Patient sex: F
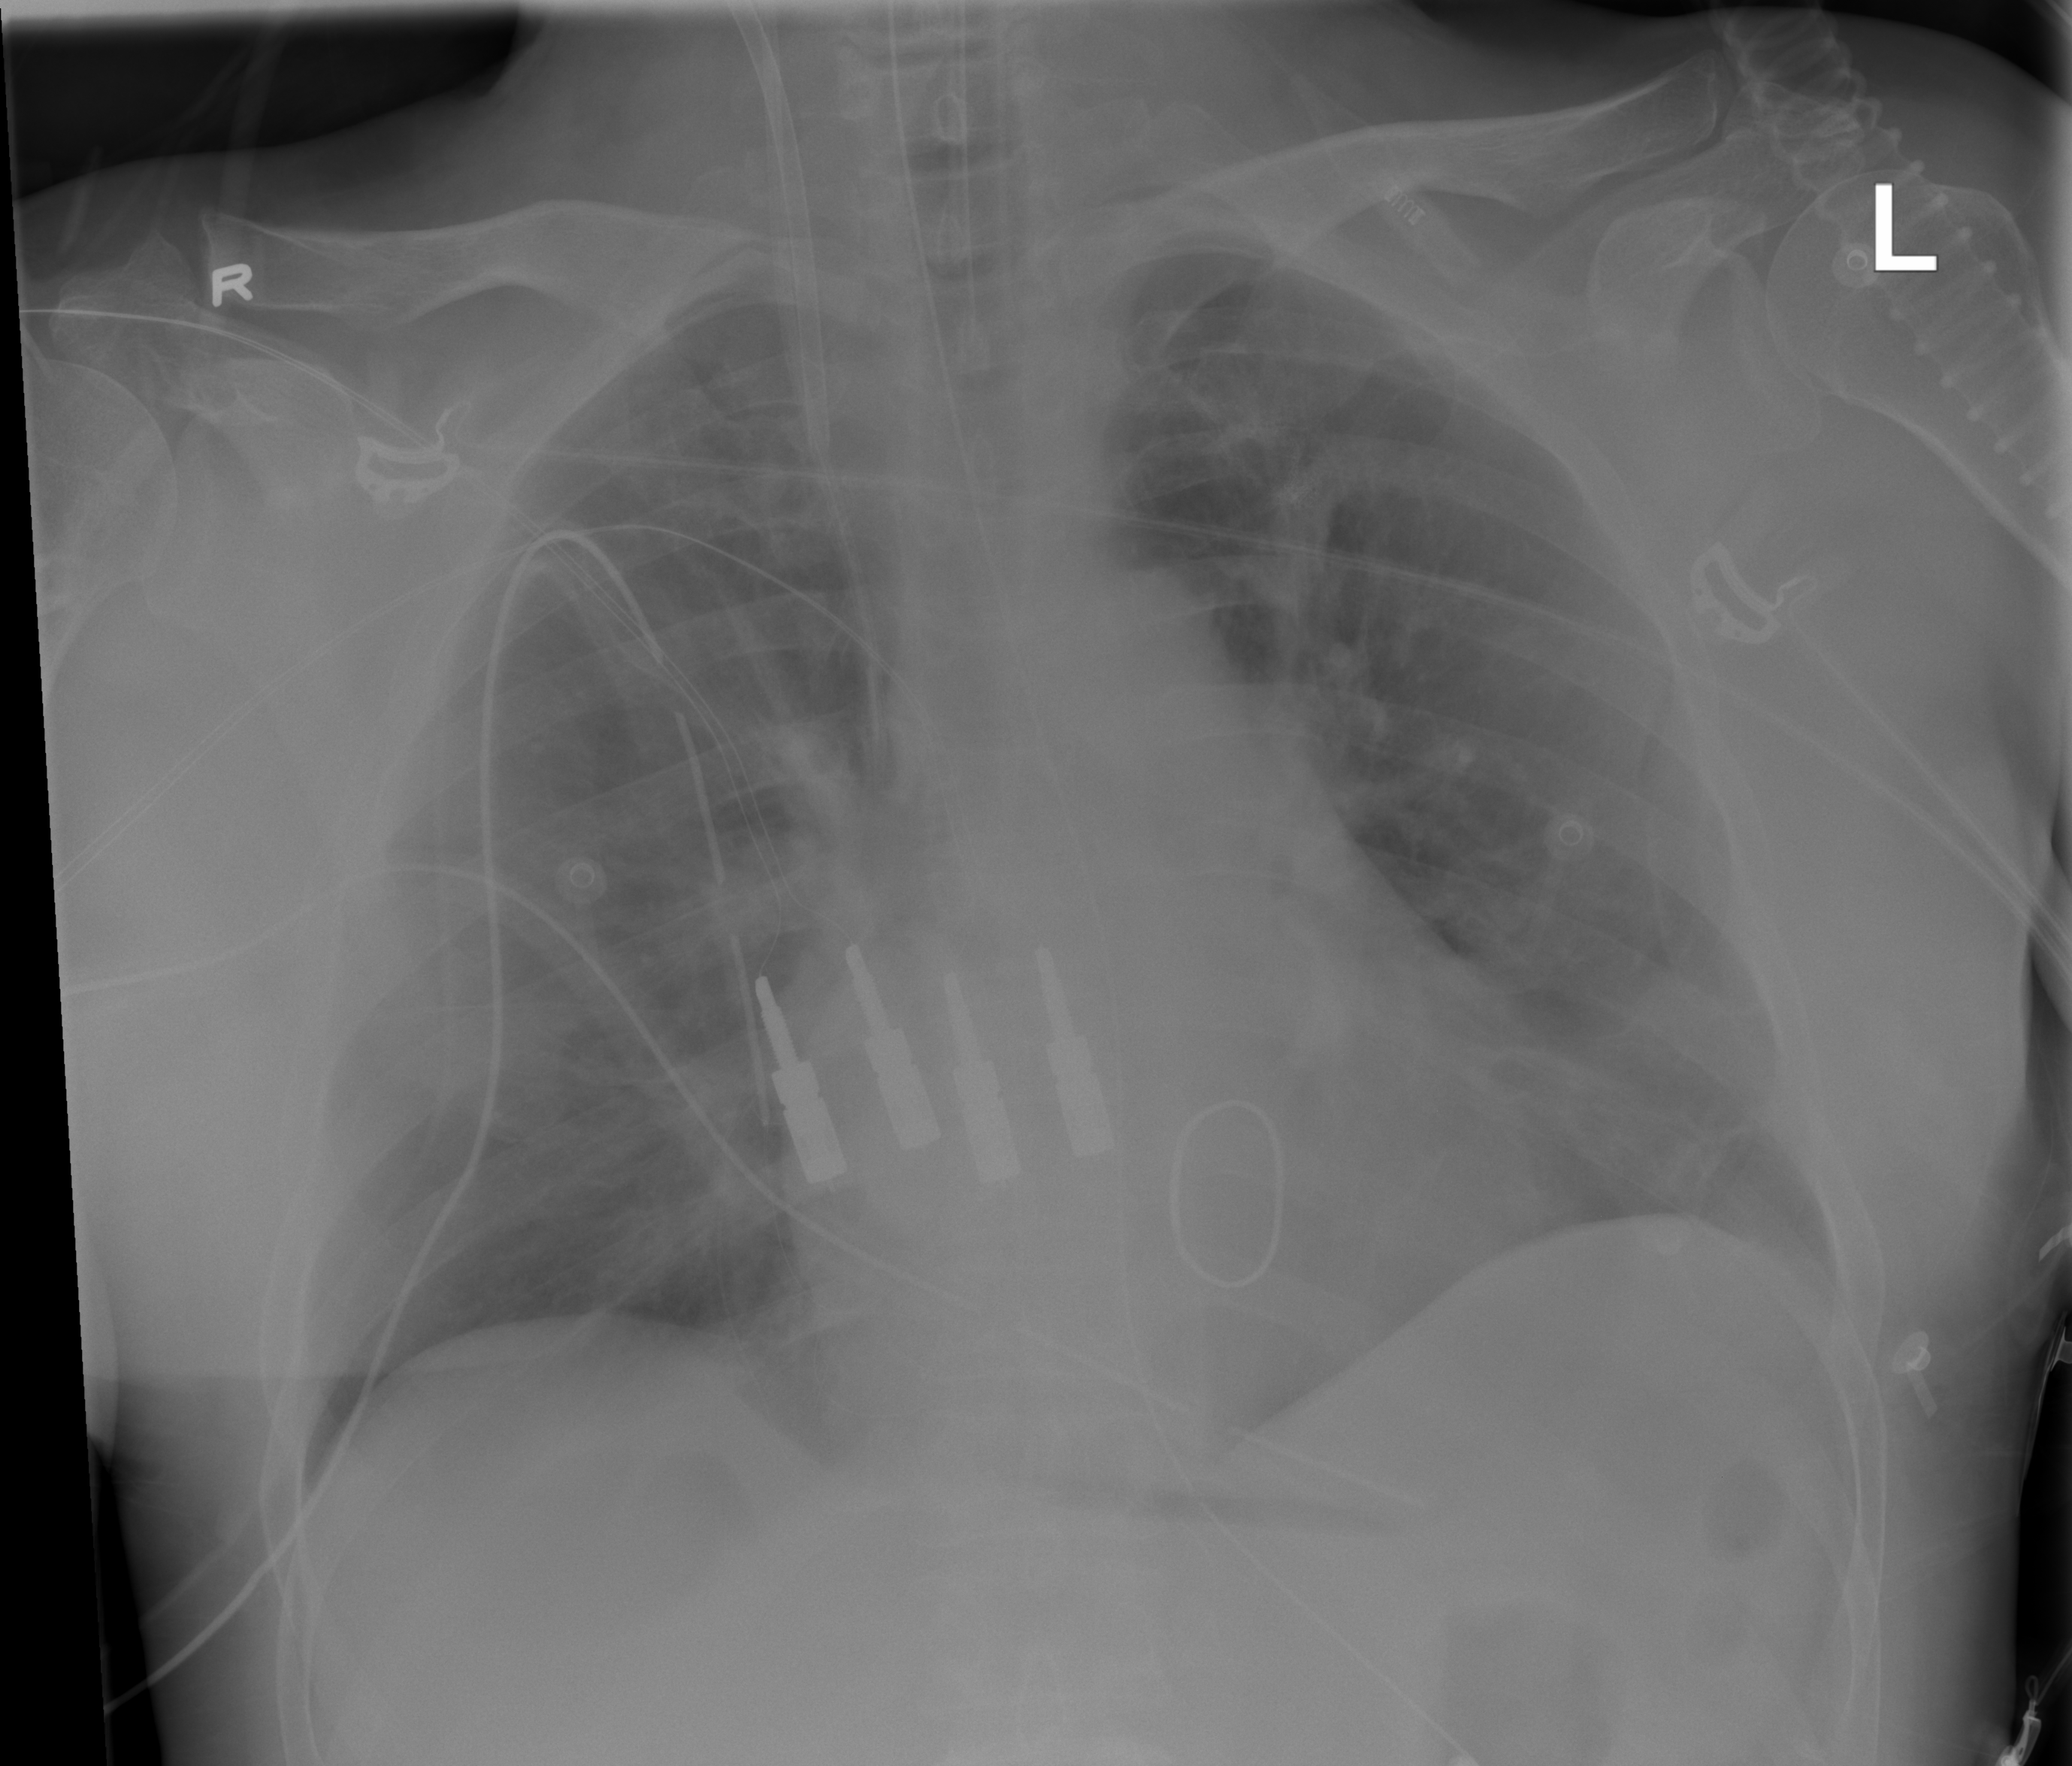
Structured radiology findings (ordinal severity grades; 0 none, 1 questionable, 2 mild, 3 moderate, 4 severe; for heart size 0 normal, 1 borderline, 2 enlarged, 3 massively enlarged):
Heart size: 2
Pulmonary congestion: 1
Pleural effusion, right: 0
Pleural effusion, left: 0
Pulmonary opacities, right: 0
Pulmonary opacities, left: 0
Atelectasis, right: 0
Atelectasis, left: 0